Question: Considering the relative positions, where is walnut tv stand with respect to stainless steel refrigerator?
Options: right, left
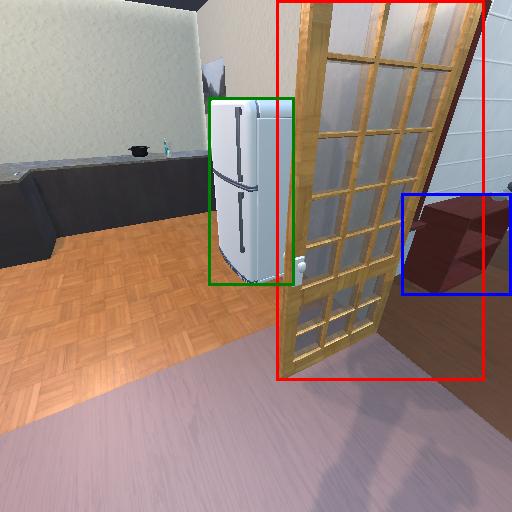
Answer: right